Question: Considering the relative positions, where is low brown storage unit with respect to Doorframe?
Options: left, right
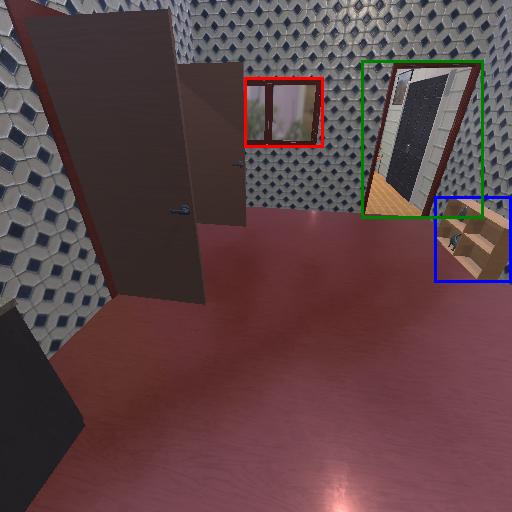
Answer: left